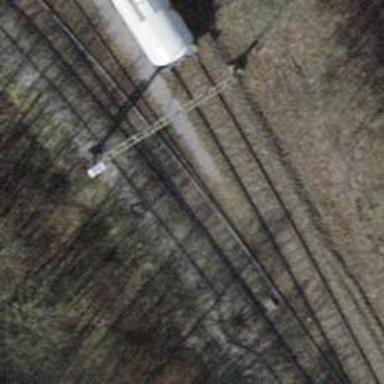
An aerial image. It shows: Railway switch.